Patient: sex M, age 59
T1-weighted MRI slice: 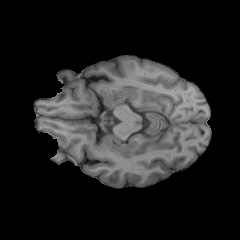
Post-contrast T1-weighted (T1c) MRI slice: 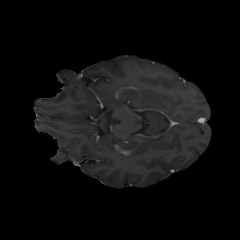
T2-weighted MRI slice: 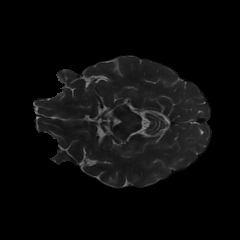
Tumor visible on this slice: no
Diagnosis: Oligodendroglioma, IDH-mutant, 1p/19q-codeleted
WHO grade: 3